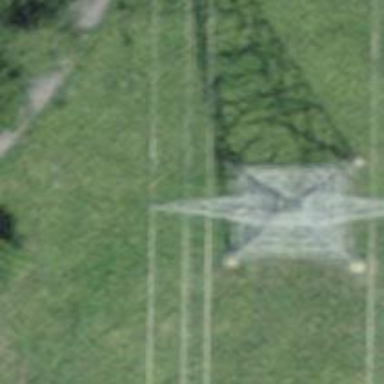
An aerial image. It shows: Power tower.